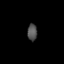
Tissue: lung
Cell type: Epithelial cells
Senescence score: 0.1937
Nuclear area (px): 158
Mean DAPI intensity: 80.696